Interaction volume radius: 10 \u00c5
Interaction volume height: 15 \u00c5
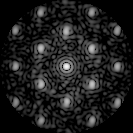
Disorder parameter: 0.319